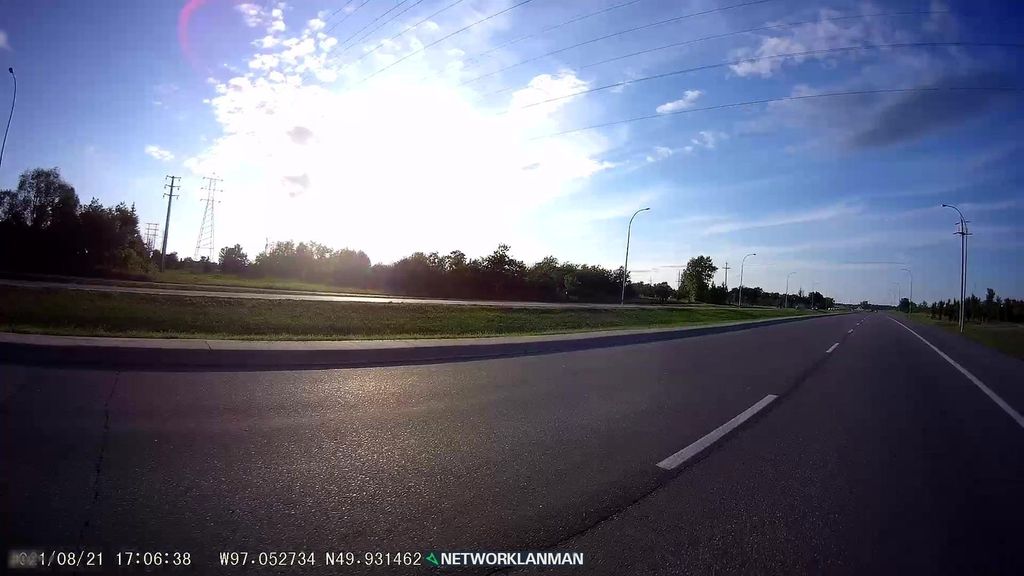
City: winnipeg